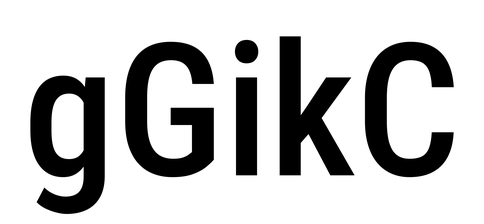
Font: Roboto_Condensed_Medium